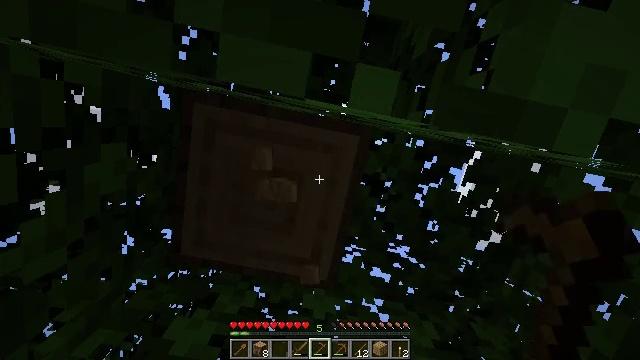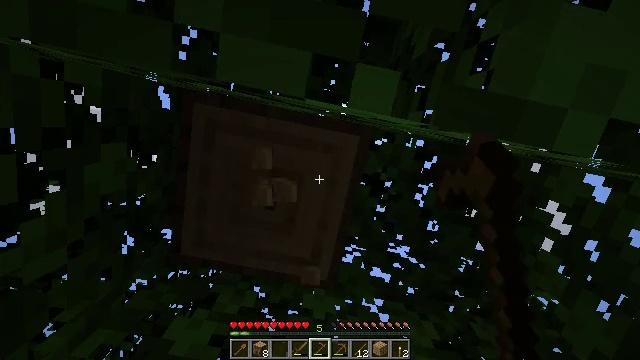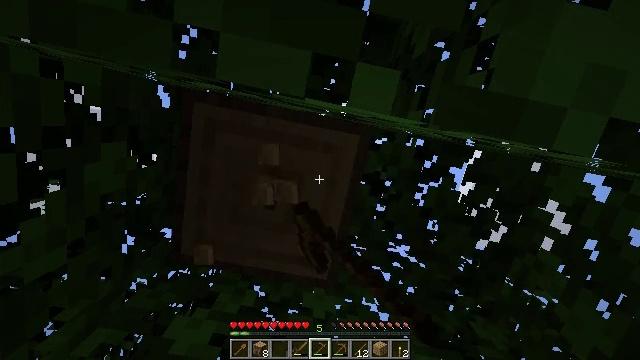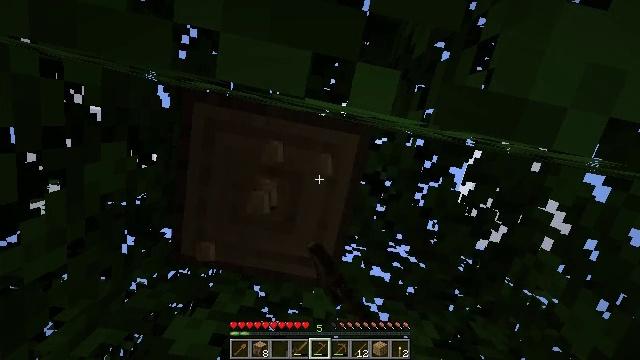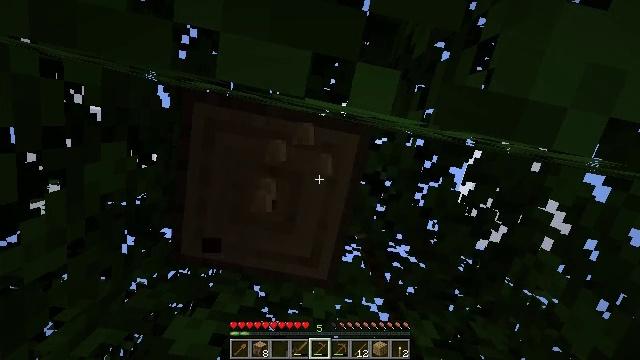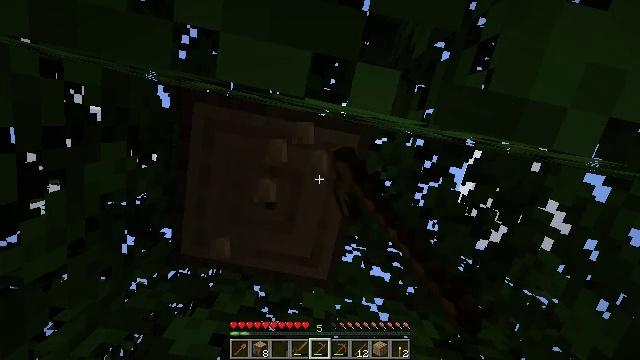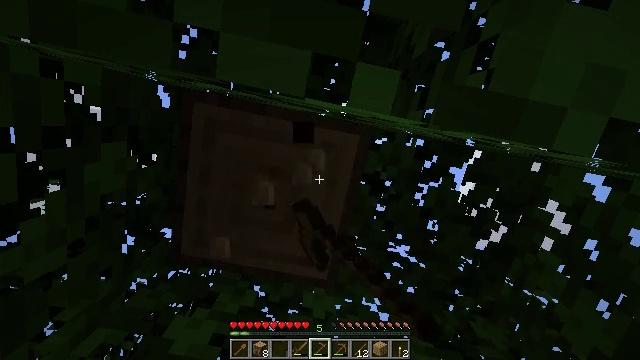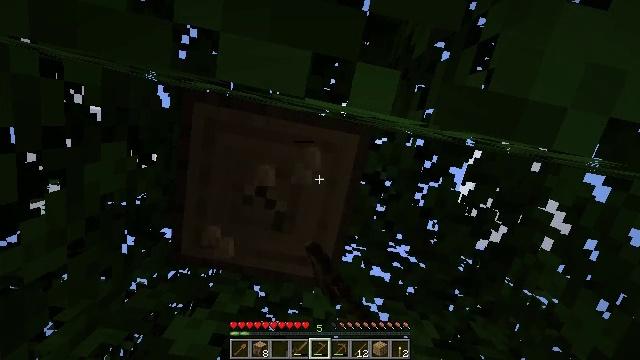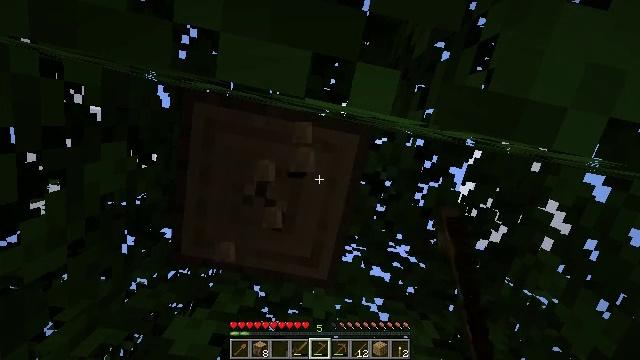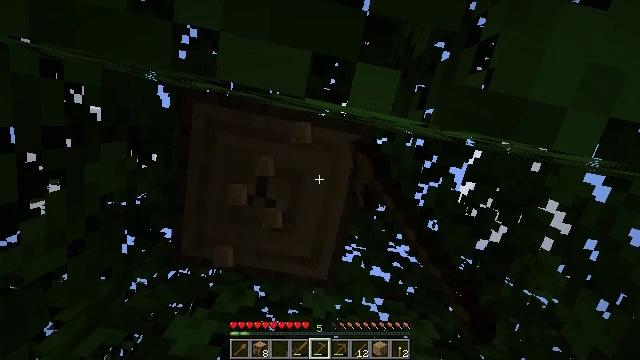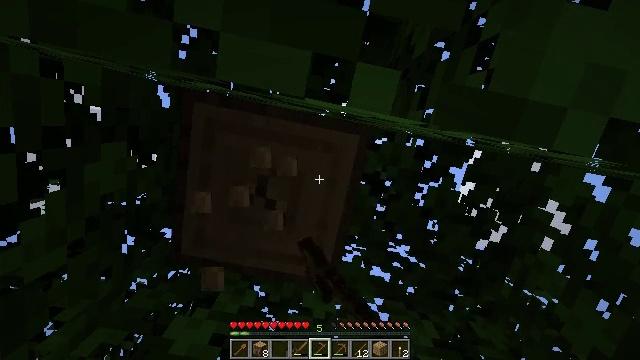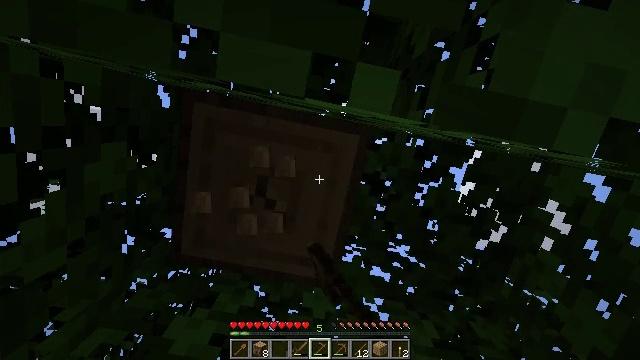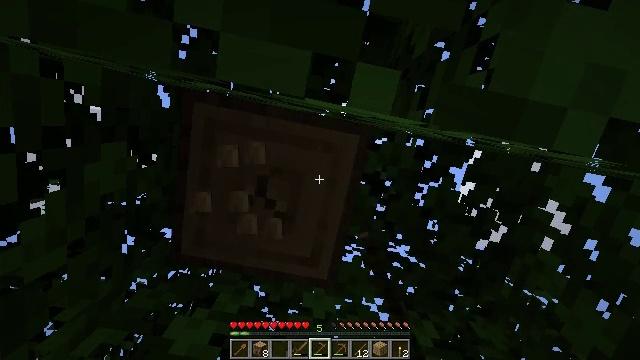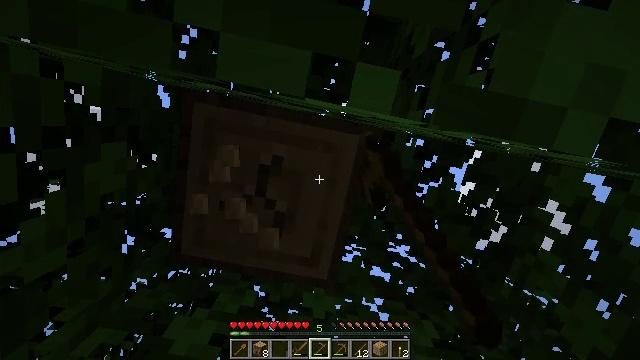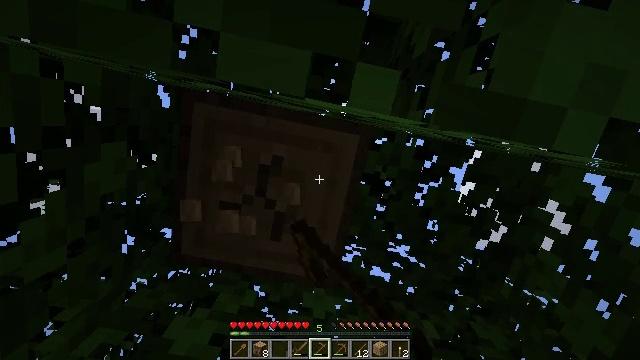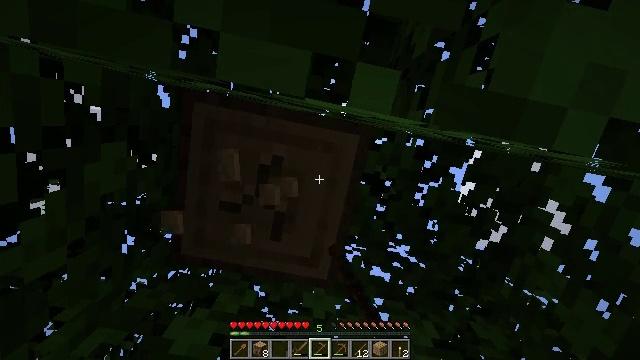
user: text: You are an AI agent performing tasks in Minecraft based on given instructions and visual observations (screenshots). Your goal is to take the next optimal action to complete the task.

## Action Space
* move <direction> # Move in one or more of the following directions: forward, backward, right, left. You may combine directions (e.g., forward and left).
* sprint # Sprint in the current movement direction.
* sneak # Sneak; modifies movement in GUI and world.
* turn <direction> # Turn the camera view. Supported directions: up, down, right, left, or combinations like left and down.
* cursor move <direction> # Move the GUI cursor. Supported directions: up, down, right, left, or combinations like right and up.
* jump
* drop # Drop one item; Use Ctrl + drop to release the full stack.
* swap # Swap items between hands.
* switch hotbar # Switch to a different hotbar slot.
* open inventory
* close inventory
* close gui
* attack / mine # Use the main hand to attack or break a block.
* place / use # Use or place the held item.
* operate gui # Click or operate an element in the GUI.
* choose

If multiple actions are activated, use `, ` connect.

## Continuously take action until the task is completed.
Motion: motion action
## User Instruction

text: Collect oak log for crafting.
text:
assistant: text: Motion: attack / mine
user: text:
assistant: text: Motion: attack / mine
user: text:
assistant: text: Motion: attack / mine
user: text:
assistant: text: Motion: attack / mine
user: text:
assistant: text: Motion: attack / mine
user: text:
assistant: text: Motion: attack / mine
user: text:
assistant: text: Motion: attack / mine
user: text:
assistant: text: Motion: attack / mine
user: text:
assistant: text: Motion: attack / mine
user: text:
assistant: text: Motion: attack / mine
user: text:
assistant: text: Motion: attack / mine
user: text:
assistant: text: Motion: attack / mine
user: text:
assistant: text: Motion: attack / mine
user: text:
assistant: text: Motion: attack / mine
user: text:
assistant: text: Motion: attack / mine
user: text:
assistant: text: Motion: attack / mine
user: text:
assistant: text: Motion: attack / mine
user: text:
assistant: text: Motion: attack / mine
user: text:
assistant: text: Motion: attack / mine
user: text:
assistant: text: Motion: attack / mine
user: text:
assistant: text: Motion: attack / mine
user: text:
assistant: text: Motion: attack / mine
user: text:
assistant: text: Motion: attack / mine
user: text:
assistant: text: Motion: attack / mine
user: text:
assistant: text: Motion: attack / mine
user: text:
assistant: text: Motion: attack / mine
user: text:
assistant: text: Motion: attack / mine
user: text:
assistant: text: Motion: attack / mine
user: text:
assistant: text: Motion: attack / mine
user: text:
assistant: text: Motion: attack / mine